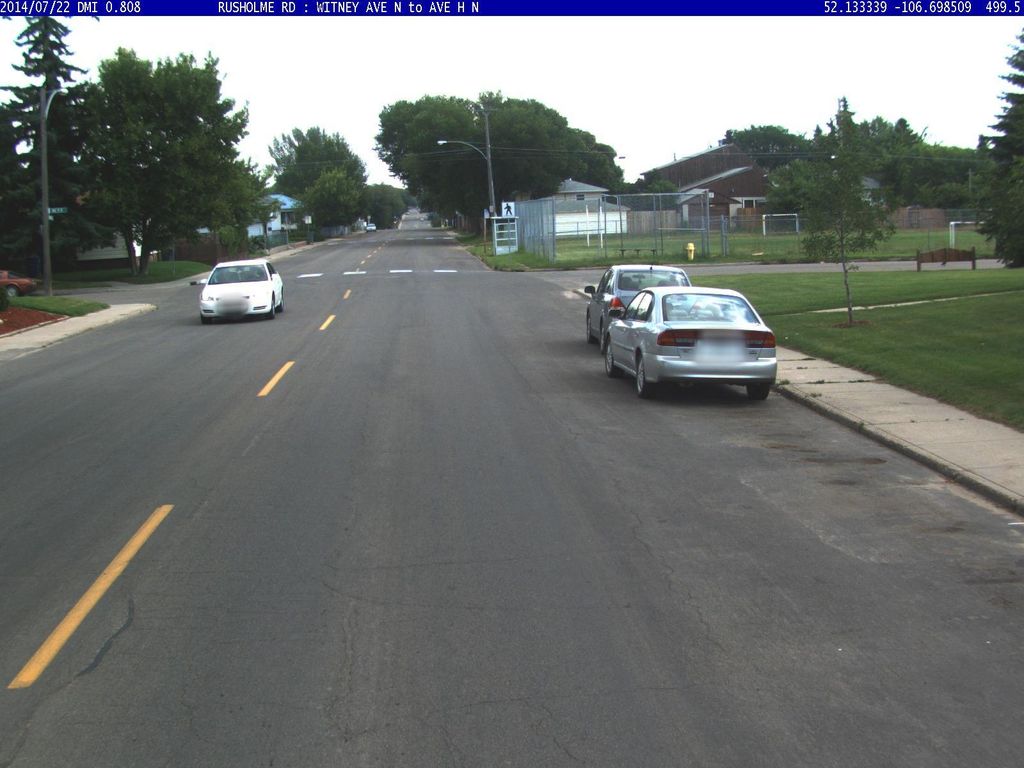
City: saskatoon